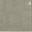
Piece: xx